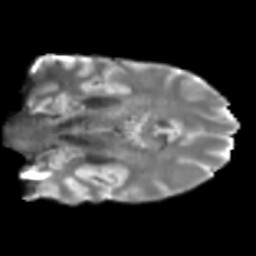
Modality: T2w
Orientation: coronal
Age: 46
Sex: male
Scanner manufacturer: siemens
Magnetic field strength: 3 T
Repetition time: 5 s
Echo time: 0.092 s